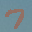
Label: 7